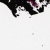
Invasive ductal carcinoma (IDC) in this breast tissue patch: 0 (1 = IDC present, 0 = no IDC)